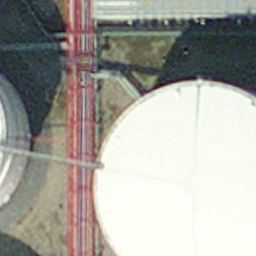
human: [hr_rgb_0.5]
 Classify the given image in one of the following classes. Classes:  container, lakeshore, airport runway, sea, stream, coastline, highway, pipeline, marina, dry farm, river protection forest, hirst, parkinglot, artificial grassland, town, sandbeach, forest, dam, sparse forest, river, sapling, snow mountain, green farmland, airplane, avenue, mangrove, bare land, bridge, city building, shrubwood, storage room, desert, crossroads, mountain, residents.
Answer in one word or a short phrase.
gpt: storage room